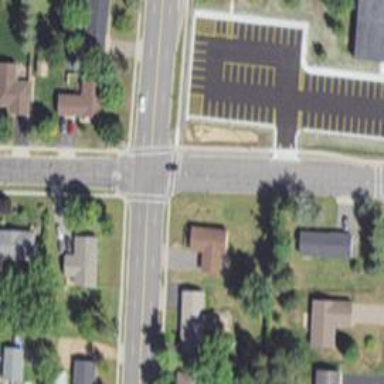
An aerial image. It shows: Marked crossing on the road.